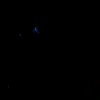
Label: space